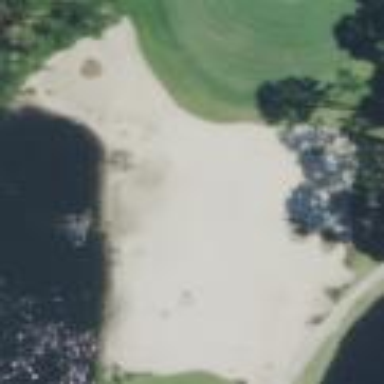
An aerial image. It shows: Sand bunker on golf course.